Question: I have implemented the facebook share feature in JavaScript. So far, when i click, a popup show up with the title of the document, the url and an image. I need to add a small description like this one:

So far, my code is this:
'''
window.open('http://www.facebook.com/sharer.php?u='+encodeURIComponent('http://xxxxx.com/myblog')+'&t='+encodeURIComponent(''),'sharer','toolbar=0,status=0,width=626,height=436');
'''
Is there any thing to add to make the description appear on the sharer popup window?
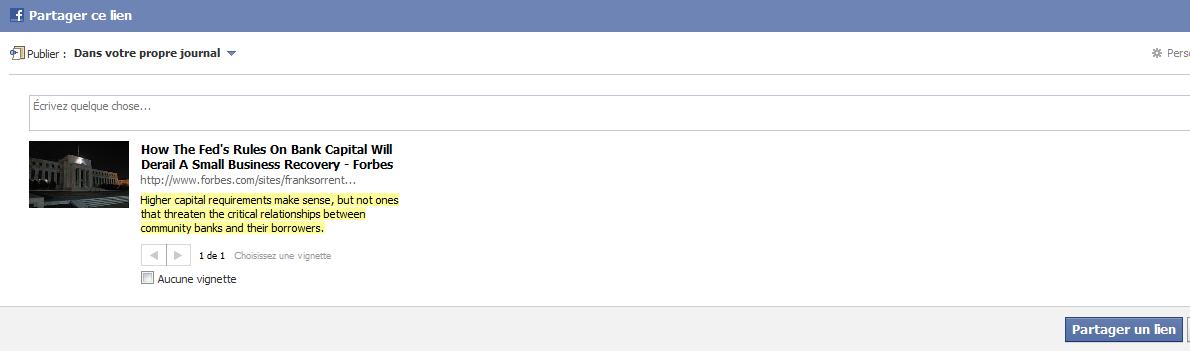
Answer: On the page you want to share (http://xxxxx.com/myblog) you need to add the FB Open Graph Tags
'''
<meta property="og:url" content=""/>
<meta property="og:type" content="article"/>
<meta property="og:title" content=""/>
<meta property="og:image" content=""/>
<meta property="fb:app_id" content=""/>
'''
This tag add the description
'''
<meta property="og:description" content="xyz">
'''
Read more @ <URL>